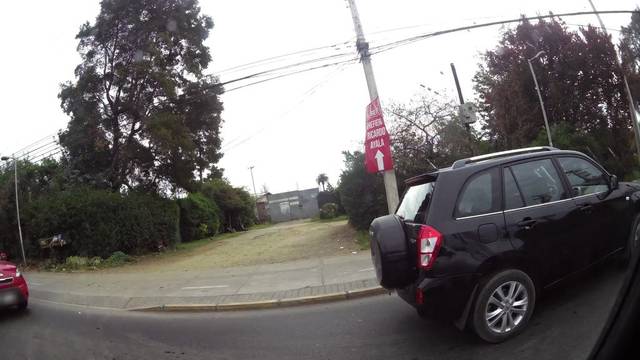
Region: Chile
Coordinates: -33.521, -70.756